Field crop: maize
Growth stage: 2
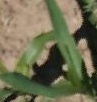
Species: maize